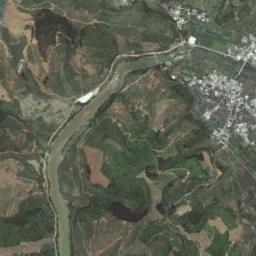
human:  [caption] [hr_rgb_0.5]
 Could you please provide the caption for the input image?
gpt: Many trees are around the river .

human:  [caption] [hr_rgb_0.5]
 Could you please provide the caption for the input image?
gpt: The yellow river goes through the mountainous area covered with some vegetation and some residential areas are next to the river .

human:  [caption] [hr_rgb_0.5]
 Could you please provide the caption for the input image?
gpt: The river goes through farmland and houses .

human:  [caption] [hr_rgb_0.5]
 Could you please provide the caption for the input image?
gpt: A curved light green river with green and tan mixed fields on both sides of the bank, With large buildings .

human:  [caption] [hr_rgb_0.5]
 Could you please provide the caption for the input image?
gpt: There are some green forests and buildings near the river .